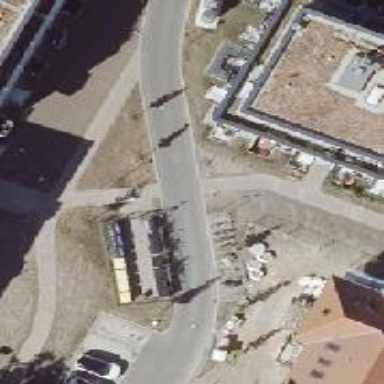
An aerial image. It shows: Asphalt road in living street.